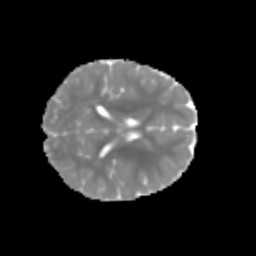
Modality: MD
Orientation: axial
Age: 7
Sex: male
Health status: healthy